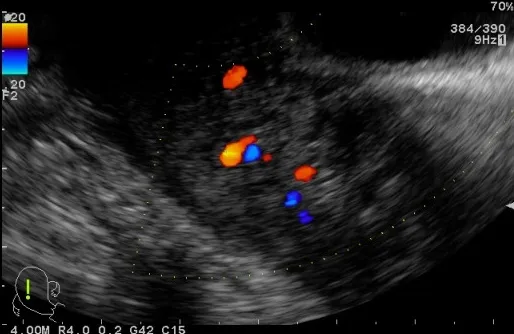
"Yin-yang" mosaic pattern.
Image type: radiology (ultrasound)